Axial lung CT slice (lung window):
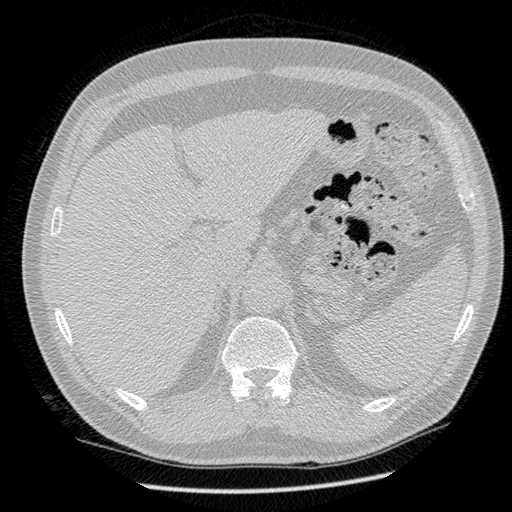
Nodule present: no